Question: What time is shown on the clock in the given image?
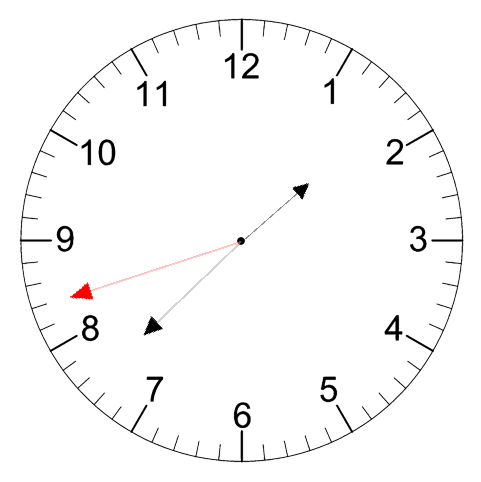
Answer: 01:37:42